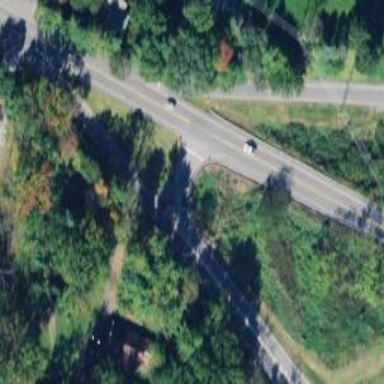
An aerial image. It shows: Trunk link highway.